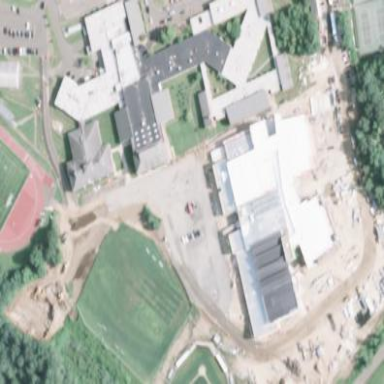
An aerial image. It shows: School.